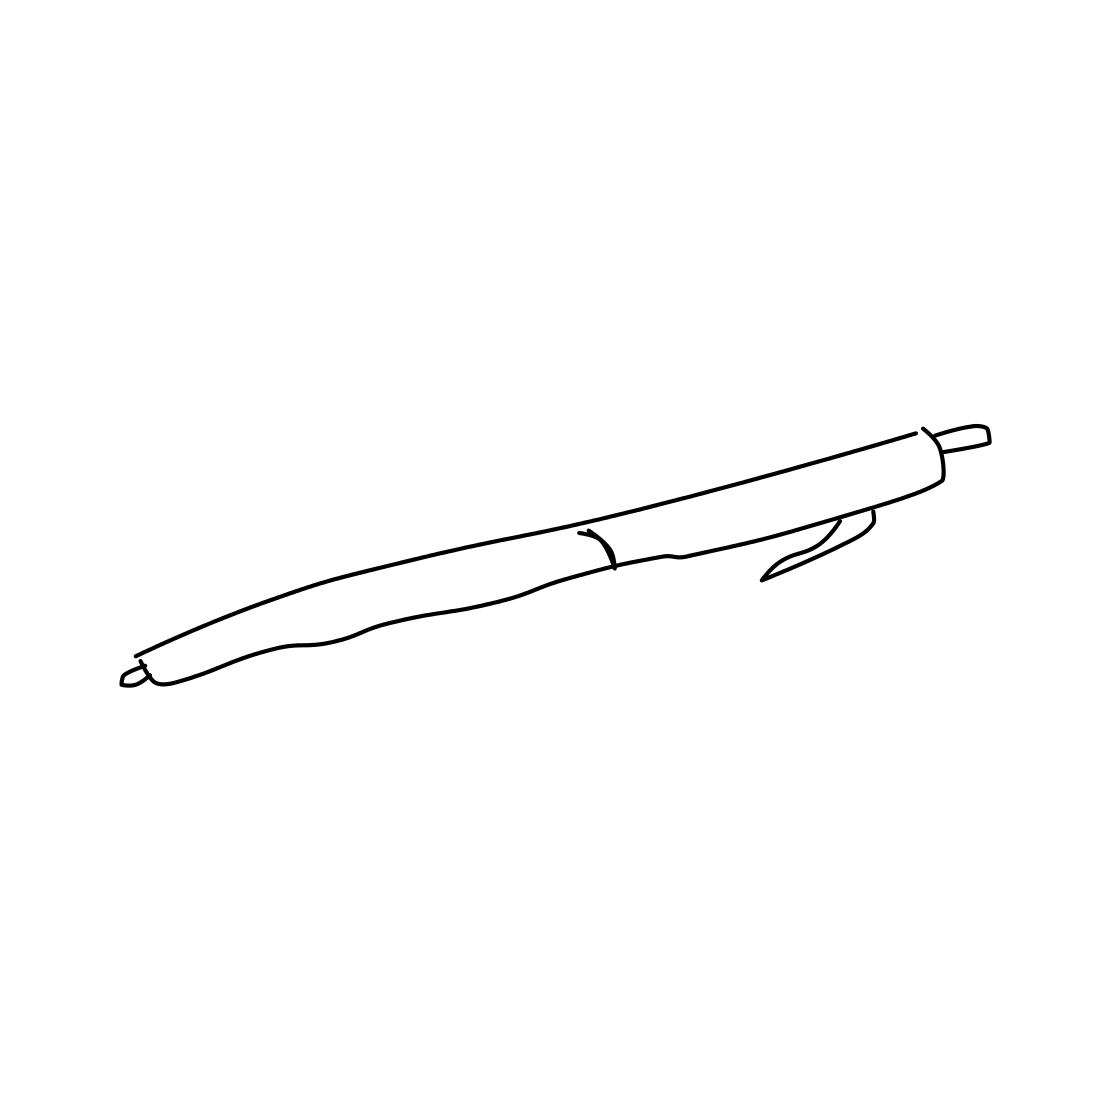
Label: pen